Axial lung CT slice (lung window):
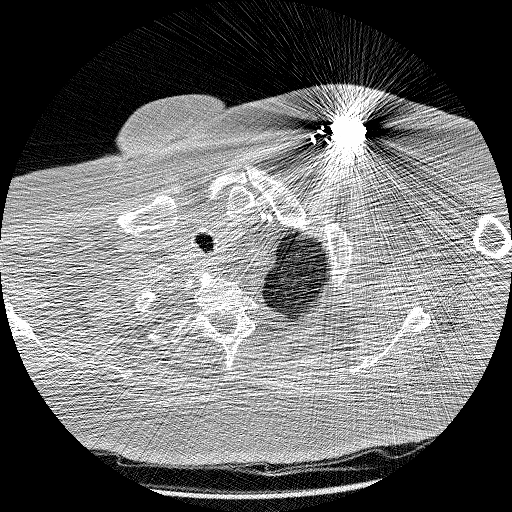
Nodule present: no